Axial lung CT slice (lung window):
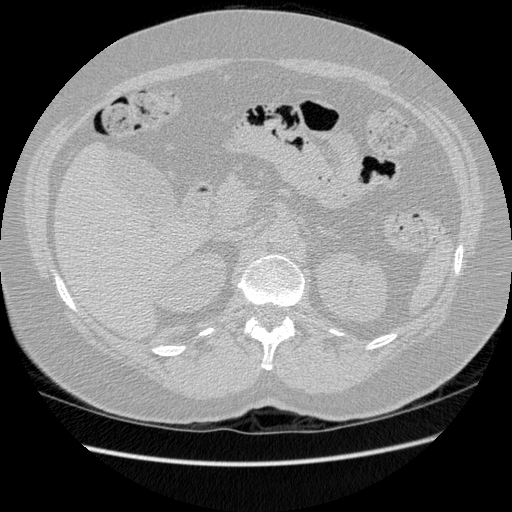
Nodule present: no